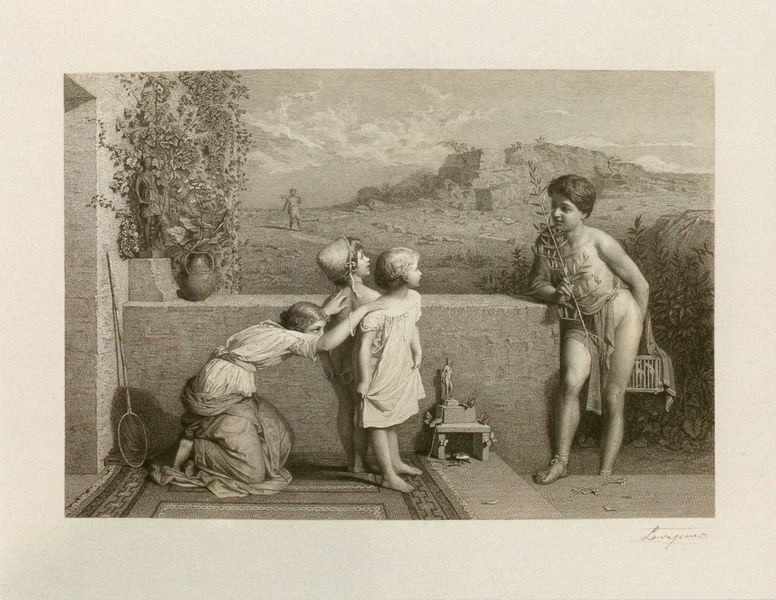
Titel: Meine Schwester ist nicht da
Künstler: Jean-Louis Hamon
Institution: Bordeaux, Musée Goupil
Schlagwörter: berg, gott, hand, mann, nackt, vogel, frauen, landschaft, mädchen, blume, blumen, frau, hut, hüte, kleid, kopfbedeckungen, stuhl, zeichnung, haus, teppich, mütze, mützen, angebot, busch, gebüsch, land, kind, mutter, pflanze, kinder, affe, krug, kopfbedeckung, topf, magd, italien, zwei, berge, mauer, angst, weib, weiber, besen, junge, bauer, spiel, nacktheit, eingang, knabe, bub, zweig, barfuß, jungfrau, radierung, knien, geschenk, besuch, palmzweig, jüngling, sklave, wanderer, griechenland, verbeugen, versteck, begrüßung, käfig, vogelkäfig, verstecken, leier, netz, kleinkinder, ducken, zeig, ölzweig, vogelfänger, aphrodite, kescher, olivenzweig, käscher, kächer, nakedei, teppichklopfer, stuhjl, jungefrau